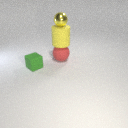
large red rubber sphere below small yellow metal sphere